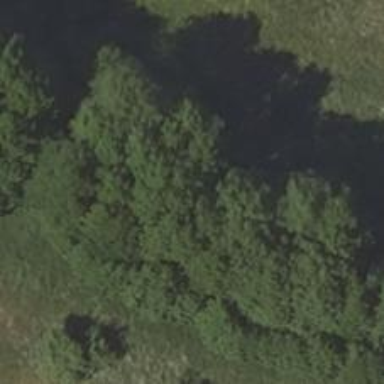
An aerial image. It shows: Row of deciduous broadleaved trees.